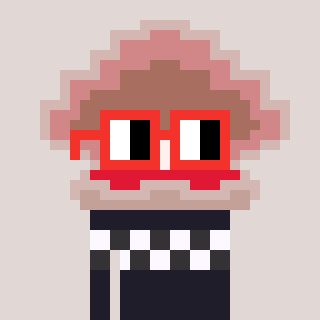
a pixel art character with square red glasses, a oyster-shaped head and a grayscale-colored body on a warm background